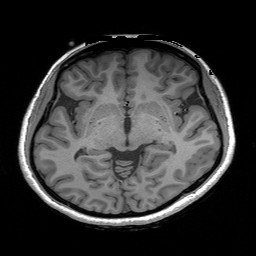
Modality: T1w
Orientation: coronal